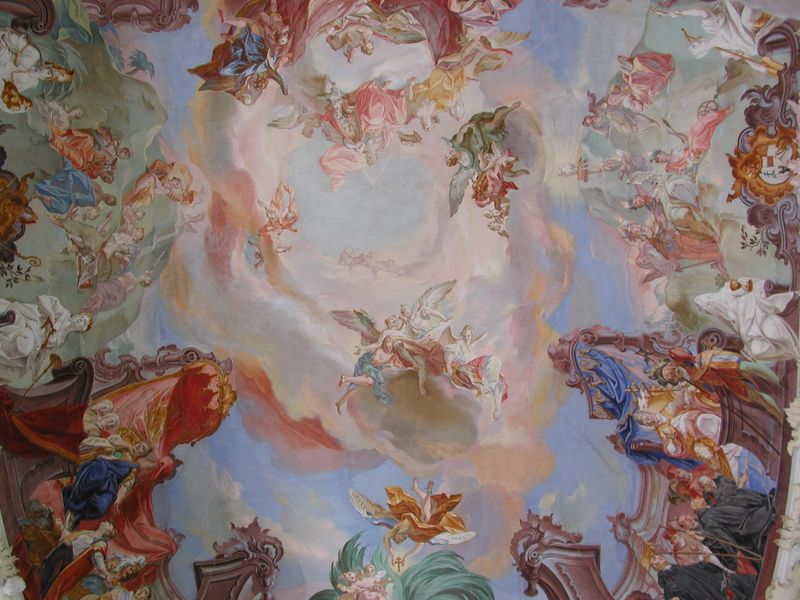
Titel: Deckenbild in der Bibliothek, Antithese von bösem Altertum und segensreichem Christentum
Künstler: Franz Martin Kuens
Standort: Wiblingen, Benediktinerkloster (EU - D - BW)
Schlagwörter: blau, gemälde, himmel, wolken, gelb, grün, bunt, weiss, rot, wolke, barock, kirche, decke, engel, könig, thron, palme, allegorie, schloß, priester, baldachin, heilige, deckengemälde, fresko, putti, deckenmalerei, deckenfresko, rockoko, blau#, himmel#palme, lilaviolett